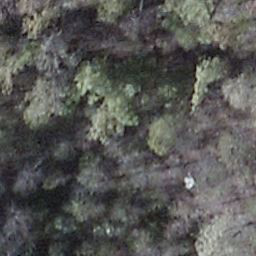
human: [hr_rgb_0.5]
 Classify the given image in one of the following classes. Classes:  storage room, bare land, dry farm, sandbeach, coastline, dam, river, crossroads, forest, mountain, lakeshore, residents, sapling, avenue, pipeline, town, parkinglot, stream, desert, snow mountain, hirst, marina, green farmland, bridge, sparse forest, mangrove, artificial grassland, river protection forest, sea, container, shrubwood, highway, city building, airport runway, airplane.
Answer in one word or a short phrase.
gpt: shrubwood